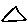
Label: triangle